Interaction volume radius: 10 \u00c5
Interaction volume height: 45 \u00c5
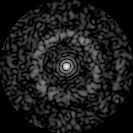
Disorder parameter: 0.8053